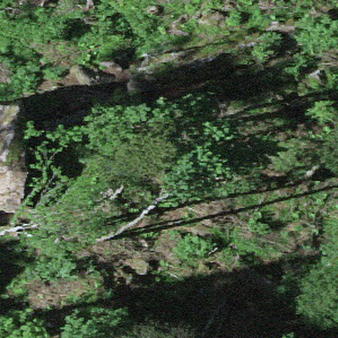
Label: bouldering_area